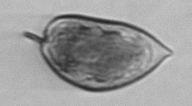
Label: Prorocentrum_micans